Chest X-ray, AP view. Patient: 76 years old, sex M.
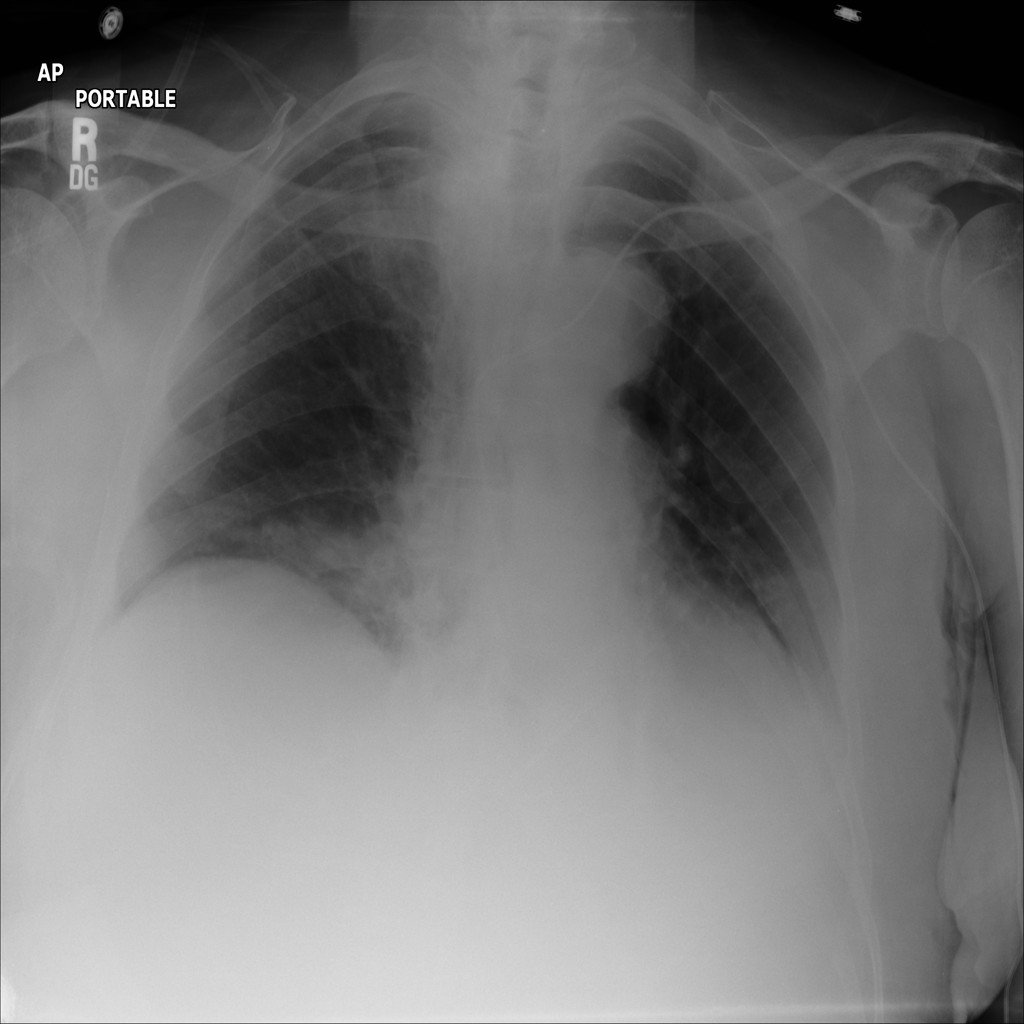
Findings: Atelectasis, Effusion